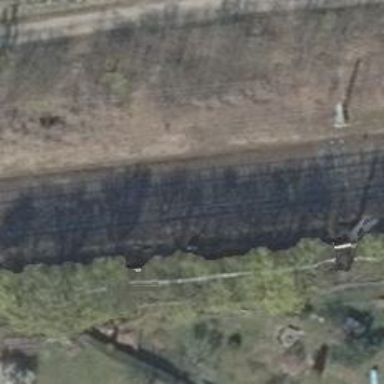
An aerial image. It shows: Railway switch with the turnout side on the left.